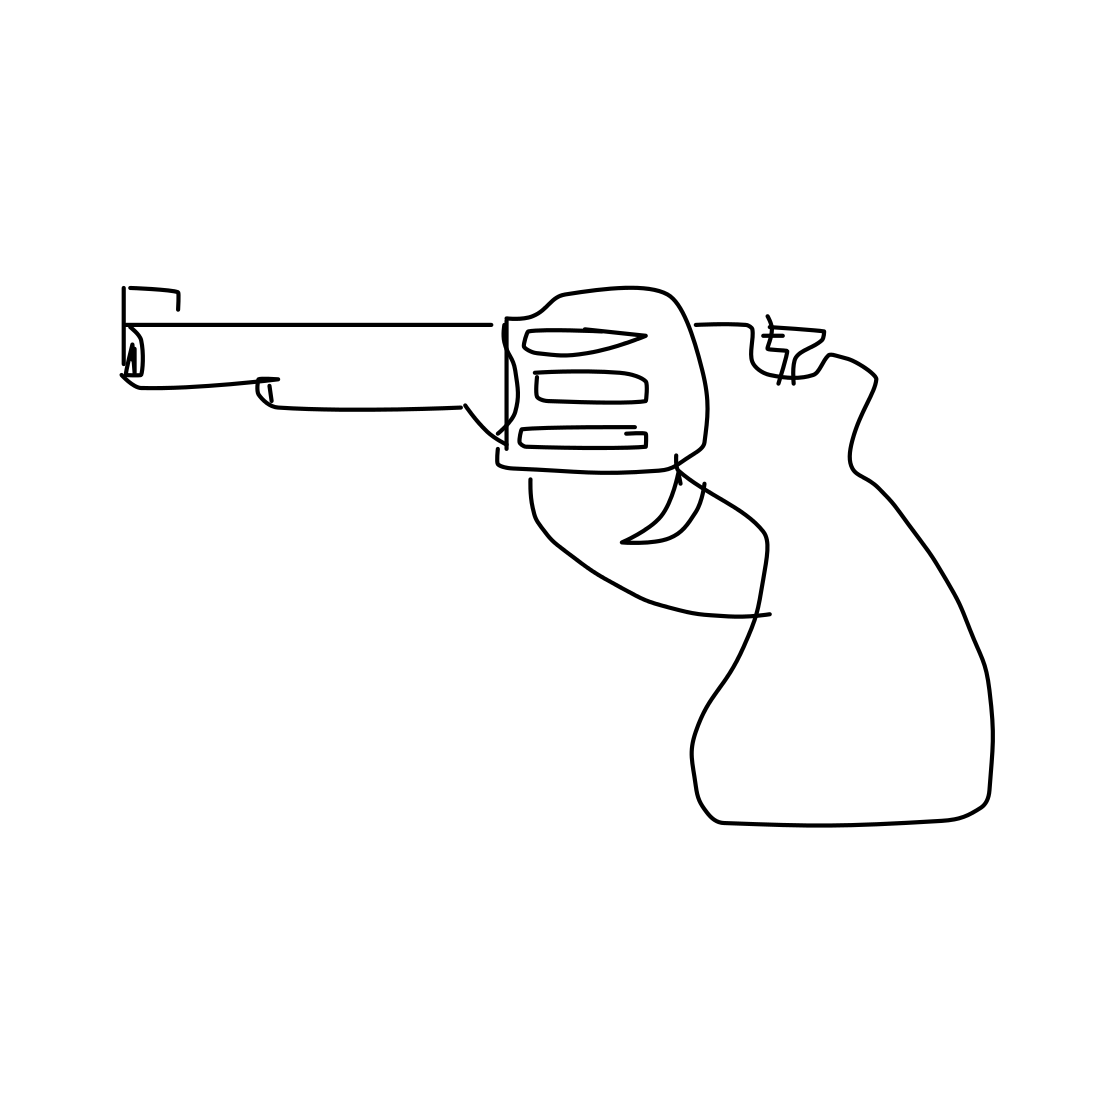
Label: revolver